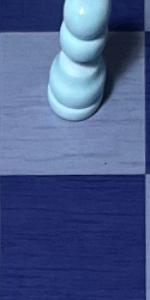
Label: Empty